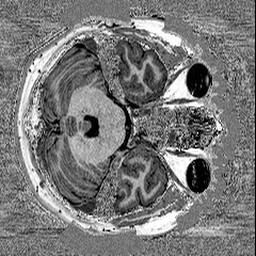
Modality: UNIT1
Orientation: axial
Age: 20
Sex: male
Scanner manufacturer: siemens
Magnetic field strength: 3 T
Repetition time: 5 s
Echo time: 0.00298 s